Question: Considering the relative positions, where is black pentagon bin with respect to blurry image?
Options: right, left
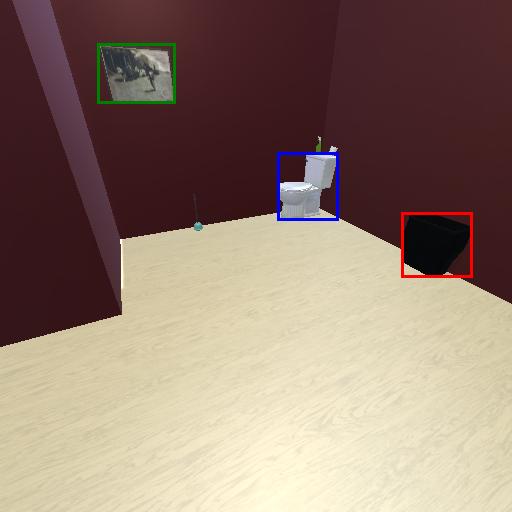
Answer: right